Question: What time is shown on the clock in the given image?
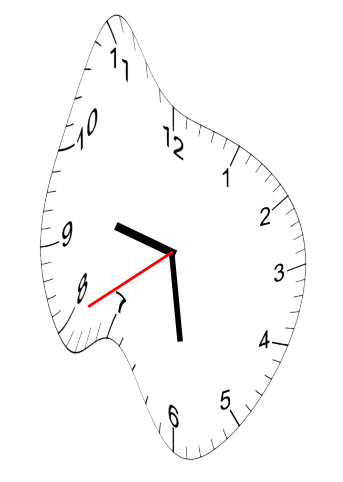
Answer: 09:28:40